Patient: sex M, age 61
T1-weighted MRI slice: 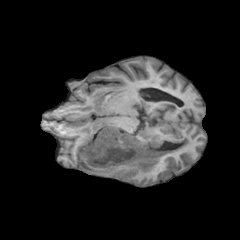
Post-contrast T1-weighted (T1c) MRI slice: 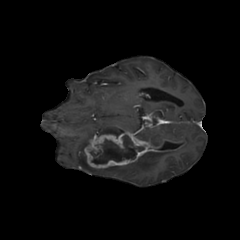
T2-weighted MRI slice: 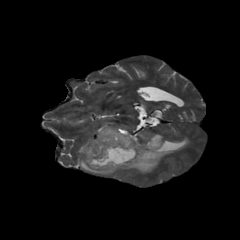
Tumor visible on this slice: yes
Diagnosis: Glioblastoma, IDH-wildtype
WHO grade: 4